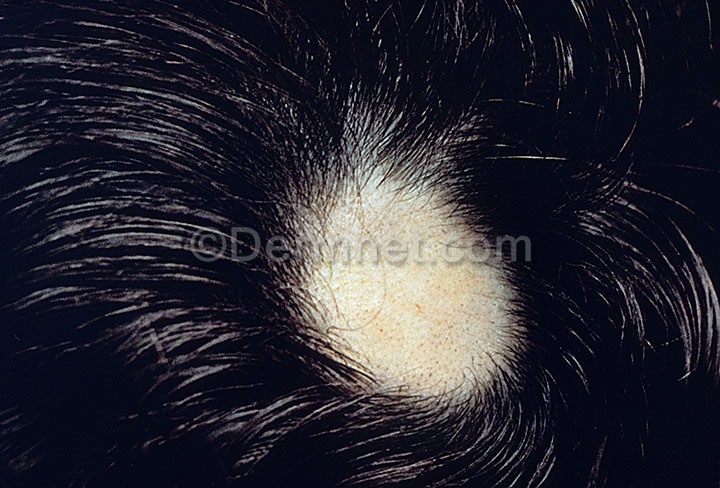
Disease: Hair Loss Photos Alopecia and other Hair Diseases